Chest X-ray:
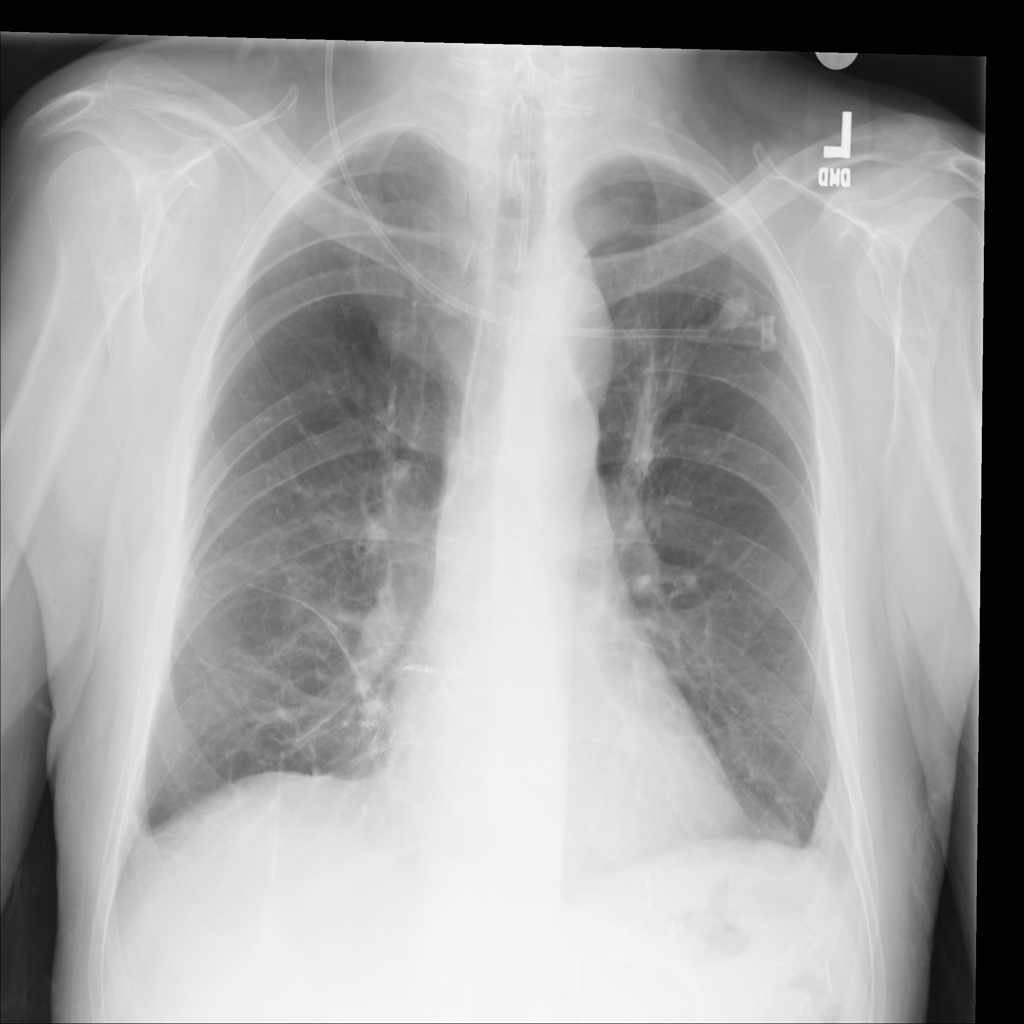
Findings: Effusion, Atelectasis, Fracture, Pleural Thickening
No abnormal finding: no